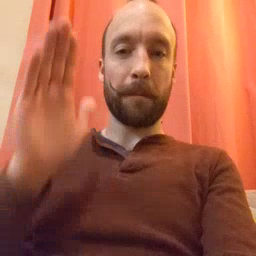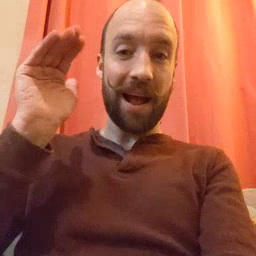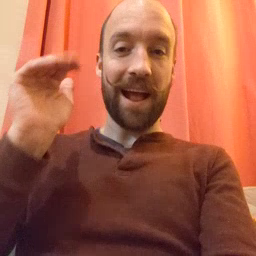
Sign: bye